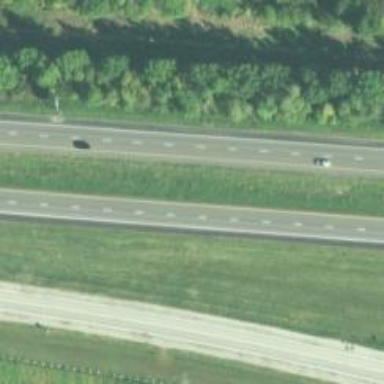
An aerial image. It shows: Asphalt motorway.